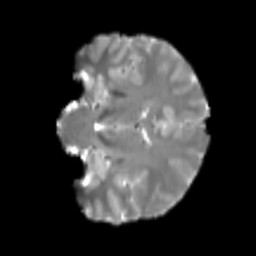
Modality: T2w
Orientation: coronal
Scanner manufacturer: siemens
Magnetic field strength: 3 T
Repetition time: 4 s
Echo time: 0.0594 s